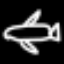
Label: airplane